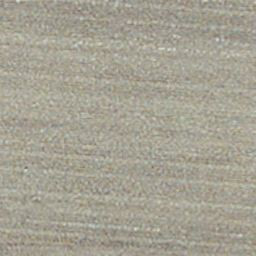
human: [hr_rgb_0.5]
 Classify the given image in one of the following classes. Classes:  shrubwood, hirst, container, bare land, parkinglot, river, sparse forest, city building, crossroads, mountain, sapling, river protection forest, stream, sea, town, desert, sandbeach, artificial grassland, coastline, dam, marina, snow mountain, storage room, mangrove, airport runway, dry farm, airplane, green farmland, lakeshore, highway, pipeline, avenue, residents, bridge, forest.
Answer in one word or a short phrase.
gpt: dry farm